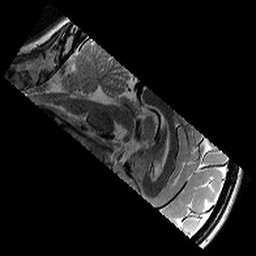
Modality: T2w
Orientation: sagittal
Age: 10
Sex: female
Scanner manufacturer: siemens
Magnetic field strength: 3 T
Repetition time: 9.23 s
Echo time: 0.067 s